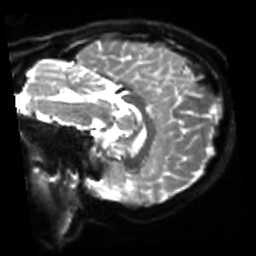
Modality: sbref
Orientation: sagittal
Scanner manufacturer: siemens
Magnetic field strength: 3 T
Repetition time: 4 s
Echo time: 0.0594 s